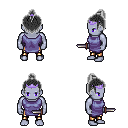
a pixel art fantasy rpg character, male body template, dark elf, purple skin, chain tabard jacket, gold greaves, gray short topknot hairstyle, purple tiara, dagger, four views (front, back, left, right), 2x2 character sprite sheet, small pixel art, hard edges, no anti-aliasing